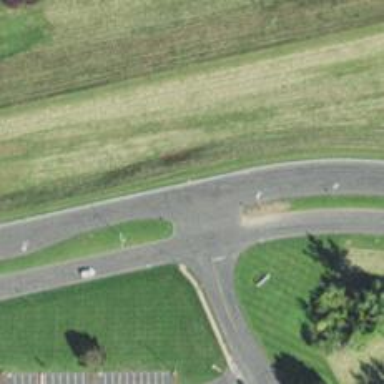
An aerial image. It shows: Tertiary link road.